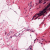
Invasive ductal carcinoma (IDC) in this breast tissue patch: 0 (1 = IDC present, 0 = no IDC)